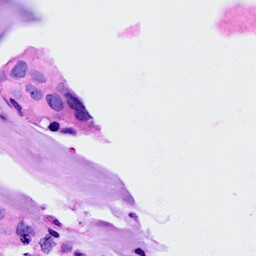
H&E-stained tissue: Breast